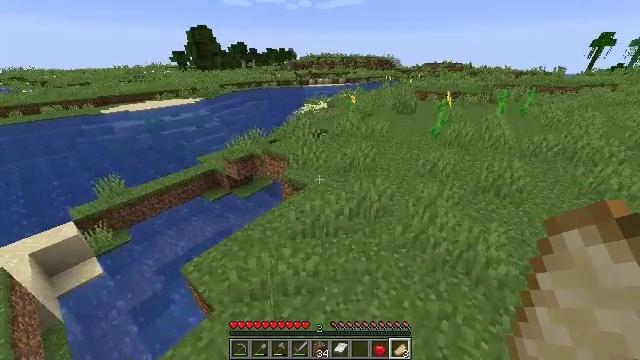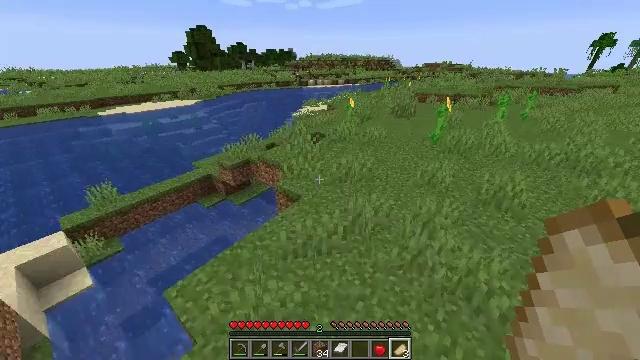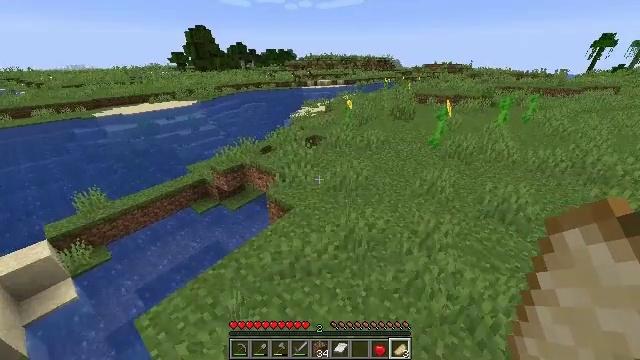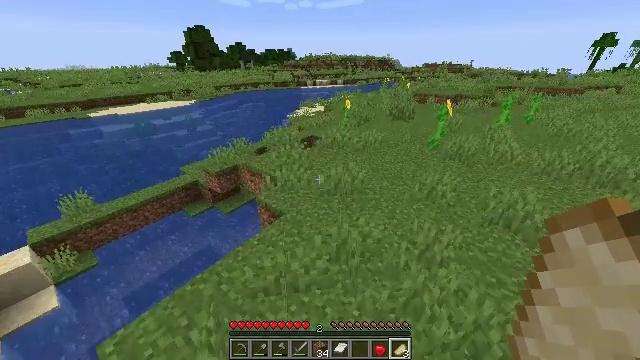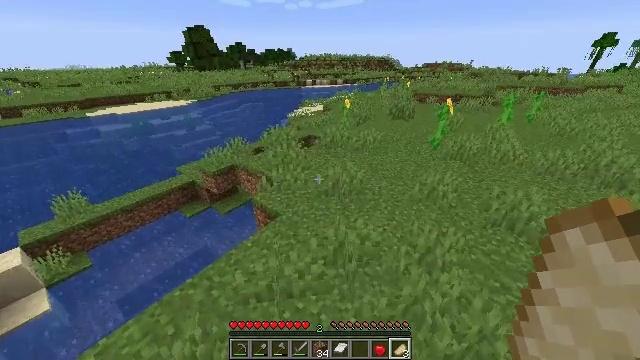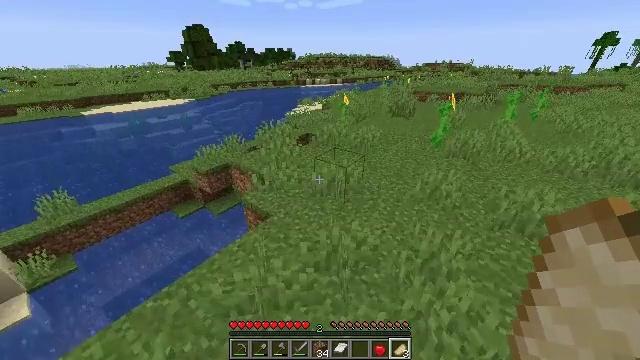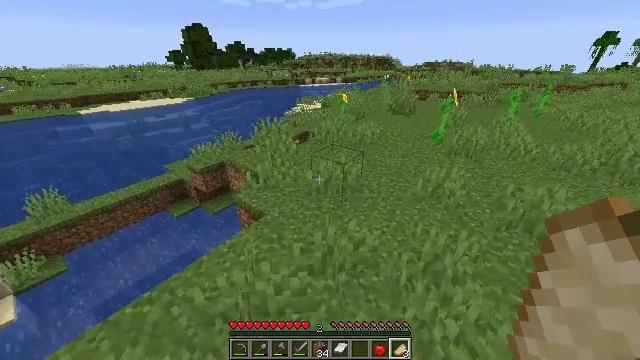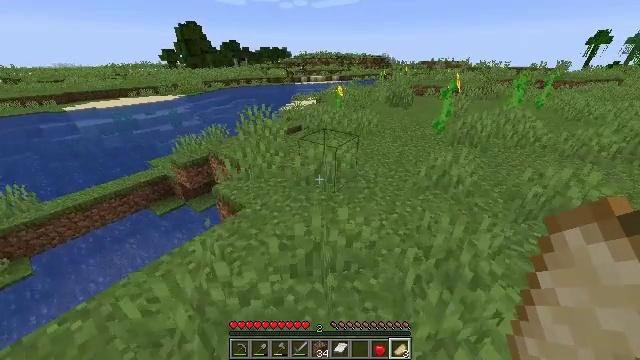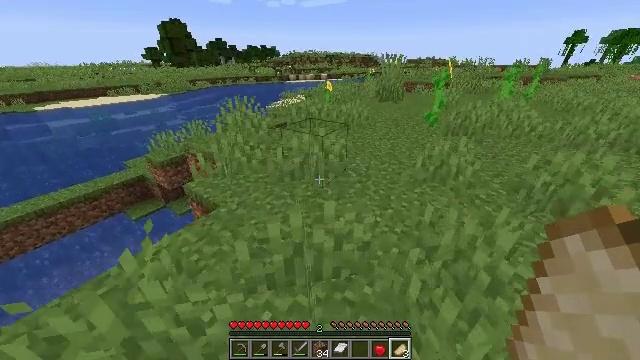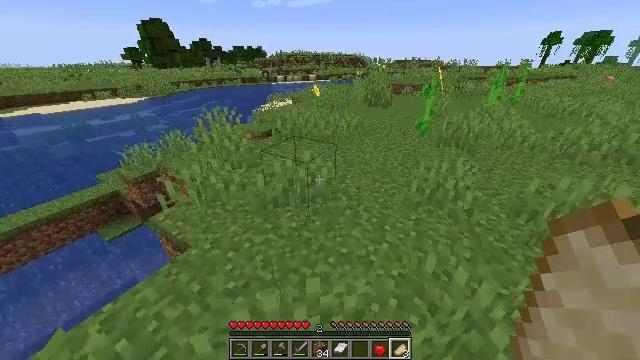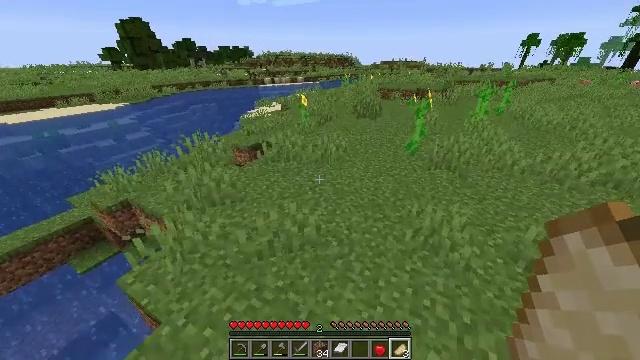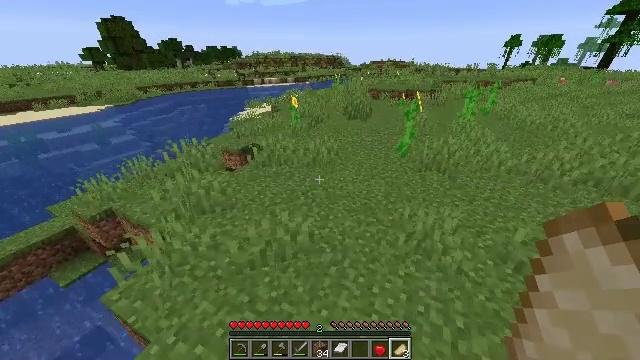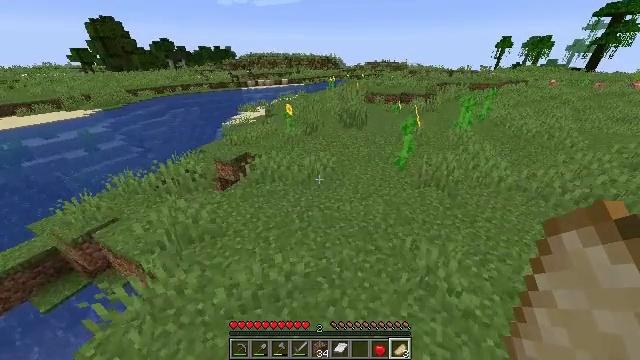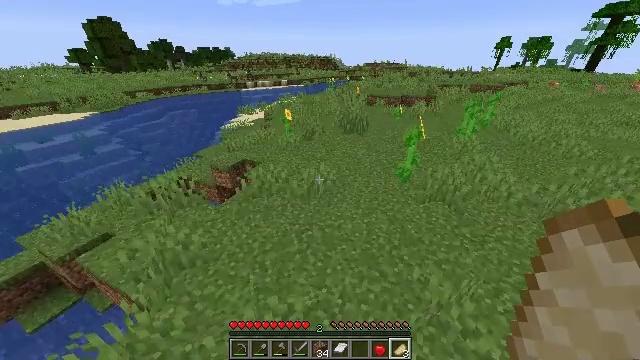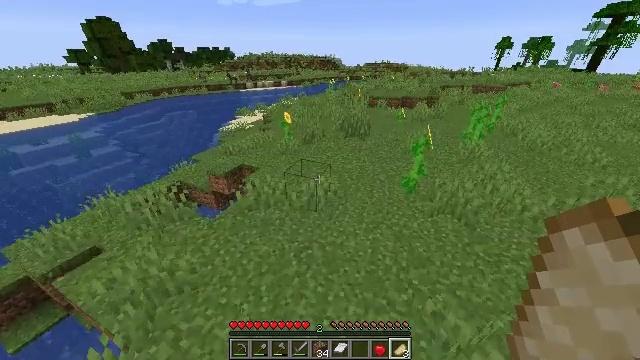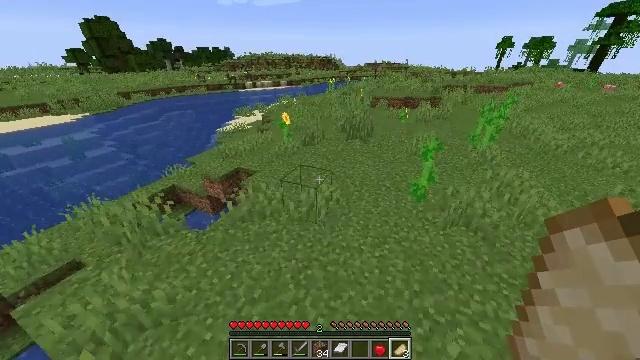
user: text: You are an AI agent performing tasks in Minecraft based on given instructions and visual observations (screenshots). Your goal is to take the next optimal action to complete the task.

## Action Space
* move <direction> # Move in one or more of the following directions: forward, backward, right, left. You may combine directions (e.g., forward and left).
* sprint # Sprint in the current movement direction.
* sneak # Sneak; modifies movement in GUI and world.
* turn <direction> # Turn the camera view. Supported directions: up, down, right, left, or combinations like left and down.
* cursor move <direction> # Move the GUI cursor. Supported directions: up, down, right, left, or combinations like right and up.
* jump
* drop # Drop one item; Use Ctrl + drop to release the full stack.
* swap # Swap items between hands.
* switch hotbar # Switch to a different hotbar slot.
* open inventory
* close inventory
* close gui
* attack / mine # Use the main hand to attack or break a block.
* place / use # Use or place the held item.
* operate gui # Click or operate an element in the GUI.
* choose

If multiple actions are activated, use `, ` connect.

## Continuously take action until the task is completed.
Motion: motion action
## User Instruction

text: Collect clay by holding down the left mouse button.
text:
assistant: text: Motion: move forward and move right, sprint, jump
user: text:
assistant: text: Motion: move forward and move right, sprint, jump
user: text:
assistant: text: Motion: move forward and move right, sprint, jump
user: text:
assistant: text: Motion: move forward, sprint, jump
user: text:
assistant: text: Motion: move forward, sprint, jump
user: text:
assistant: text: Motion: move forward, sprint, jump
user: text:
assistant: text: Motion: move forward, sprint, jump
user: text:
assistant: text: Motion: move forward, sprint, turn right, jump
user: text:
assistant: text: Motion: move forward, sprint, turn right, jump
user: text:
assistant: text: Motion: move forward, sprint, turn right, jump
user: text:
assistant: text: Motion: move forward, sprint, turn right, jump
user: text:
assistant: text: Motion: move forward, sprint, turn right, jump
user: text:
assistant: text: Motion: move forward, sprint, jump
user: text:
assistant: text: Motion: move forward, sprint, jump
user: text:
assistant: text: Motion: move forward, sprint, jump
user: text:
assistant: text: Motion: move forward, sprint, jump
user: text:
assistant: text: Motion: move forward, sprint, jump
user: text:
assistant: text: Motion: move forward, sprint, jump
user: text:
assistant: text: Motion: move forward, sprint, jump
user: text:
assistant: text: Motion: move forward, sprint, jump
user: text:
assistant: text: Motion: move forward, sprint, jump
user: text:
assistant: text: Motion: move forward, sprint, jump
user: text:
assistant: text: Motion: move forward, sprint, jump
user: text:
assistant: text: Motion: move forward, sprint, turn right, jump
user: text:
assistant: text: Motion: move forward, sprint, turn right, jump
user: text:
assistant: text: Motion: move forward, sprint, turn right, jump
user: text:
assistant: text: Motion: move forward, sprint, turn right, jump
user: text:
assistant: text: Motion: move forward, sprint, jump
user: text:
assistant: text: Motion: move forward, sprint, jump
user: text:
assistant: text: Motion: move forward, sprint, jump